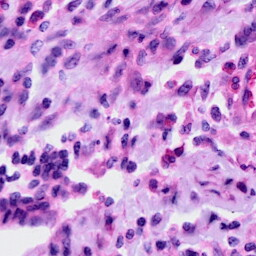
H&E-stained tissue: Cervix